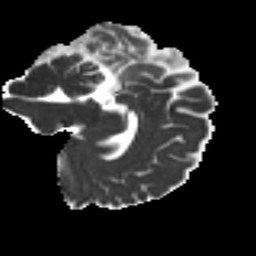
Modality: MD
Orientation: sagittal
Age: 35
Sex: male
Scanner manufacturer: ge
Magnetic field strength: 3 T
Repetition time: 7.8 s
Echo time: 0.0606 s